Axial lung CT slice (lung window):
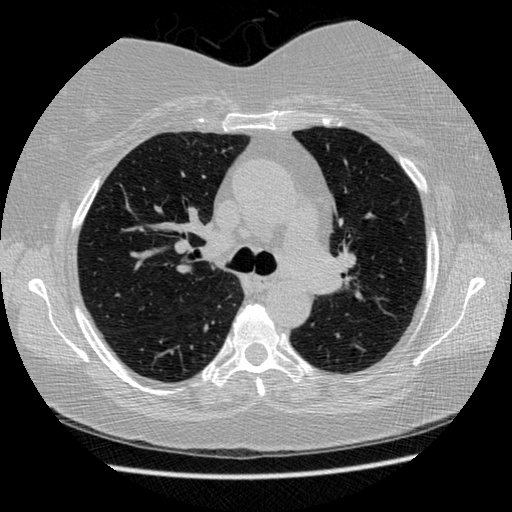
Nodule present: no